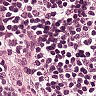
Metastatic tissue present: no